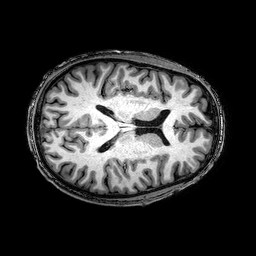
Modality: T1w
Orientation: axial